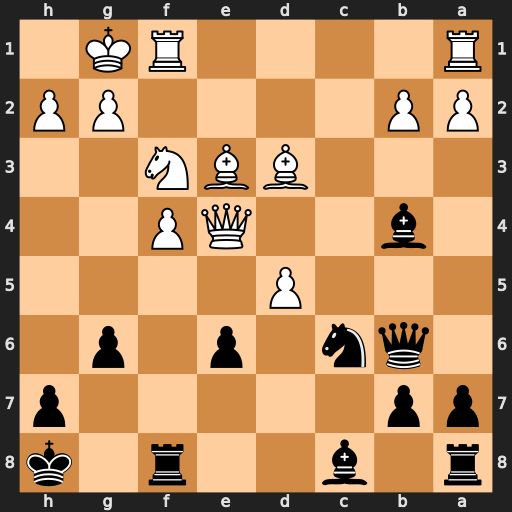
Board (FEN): r1b2r1k/pp5p/1qn1p1p1/3P4/1b2QP2/3BBN2/PP4PP/R4RK1
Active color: b
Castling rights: -
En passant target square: -
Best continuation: exd5 Bxb6 dxe4 Bxe4 axb6